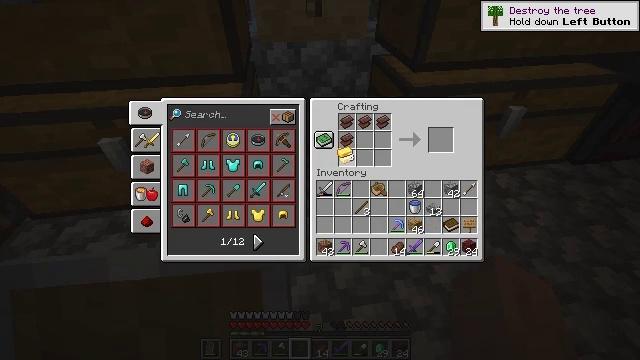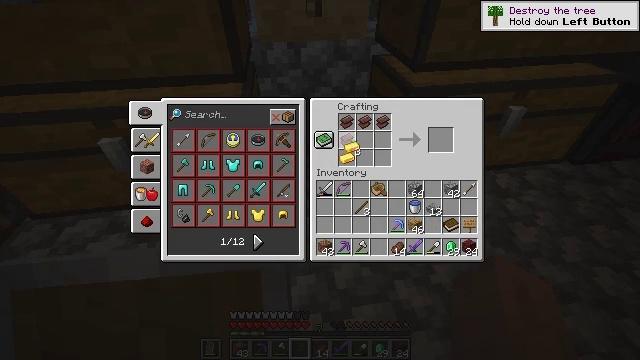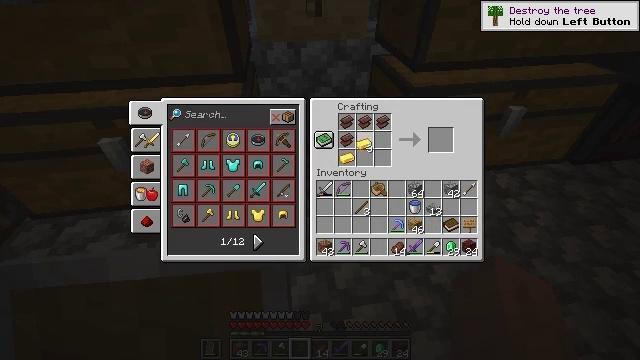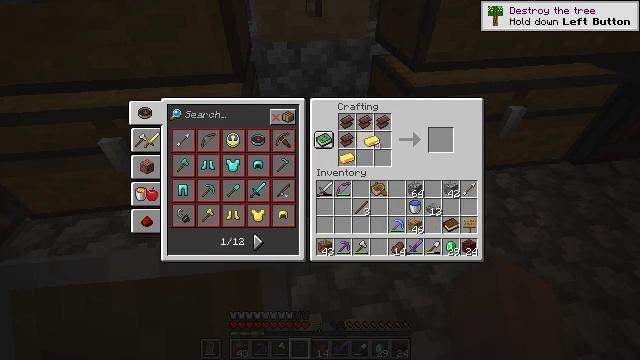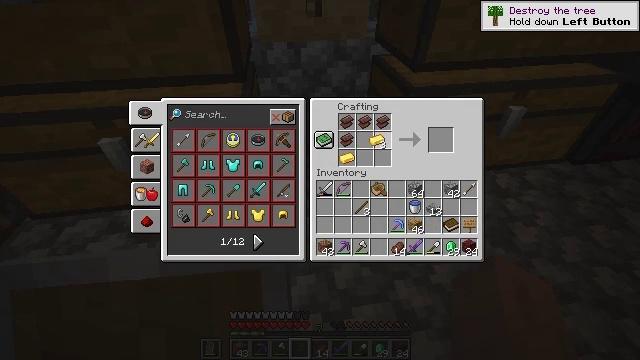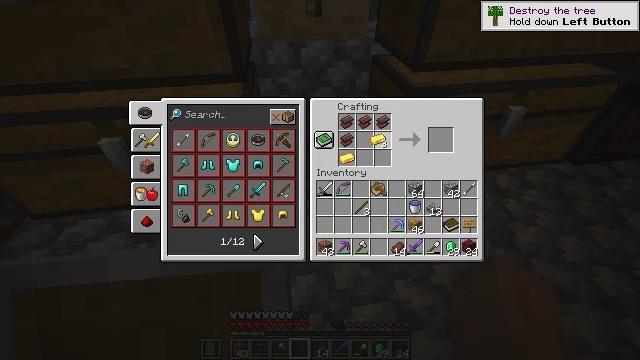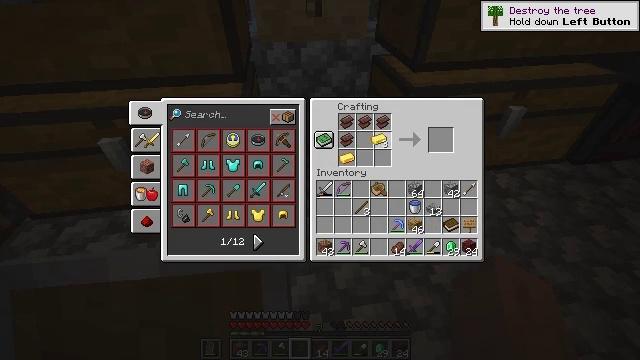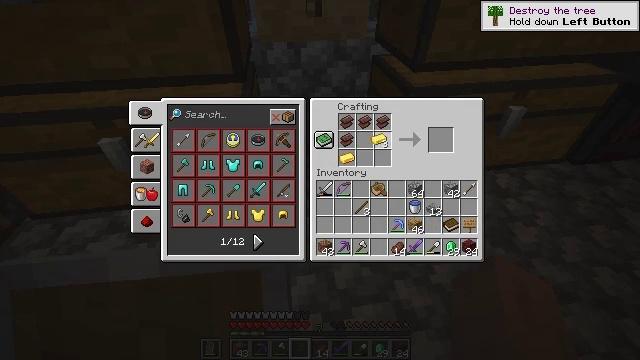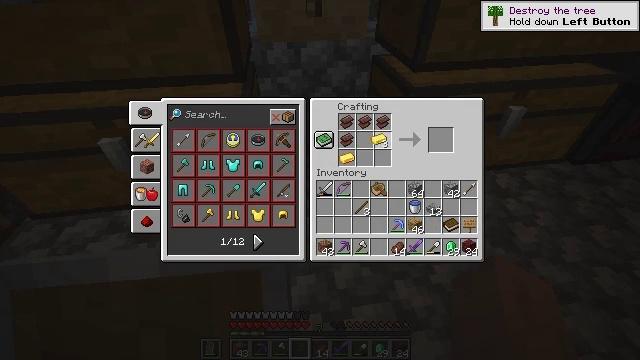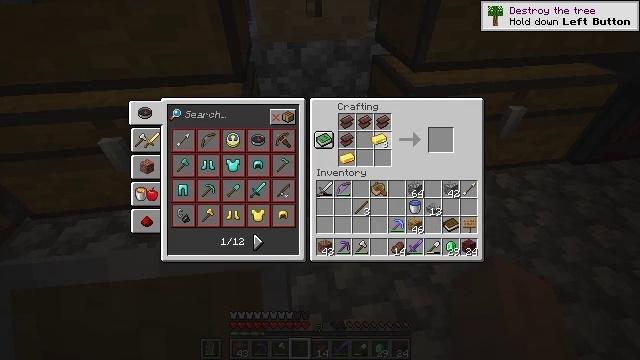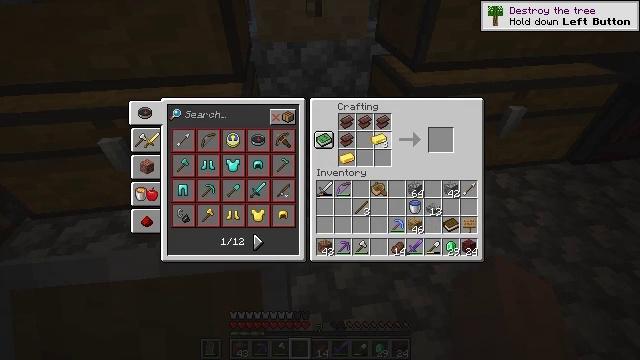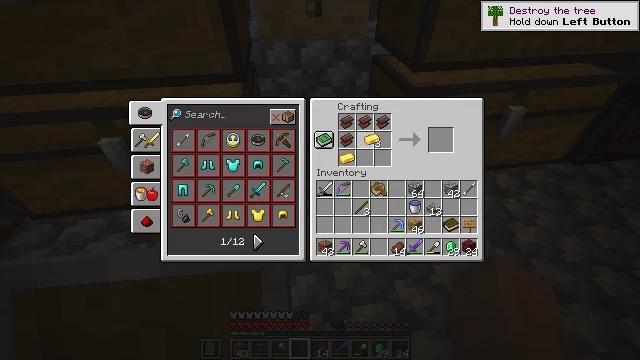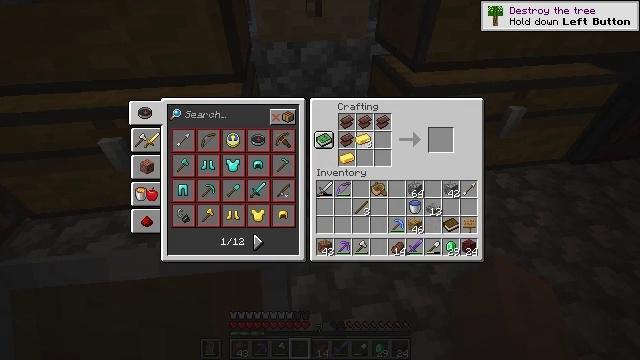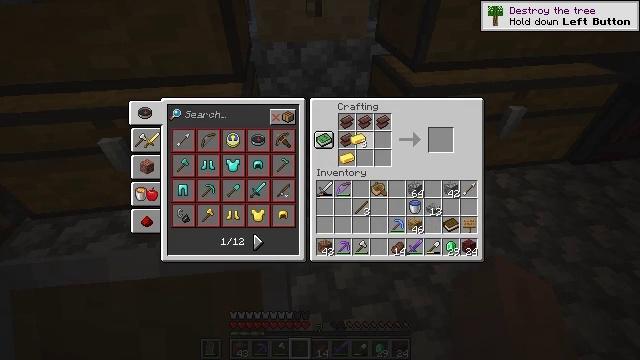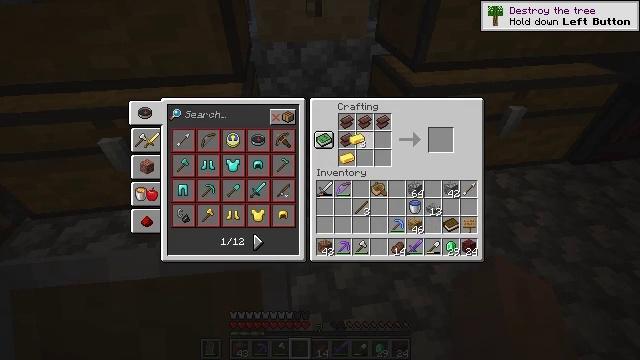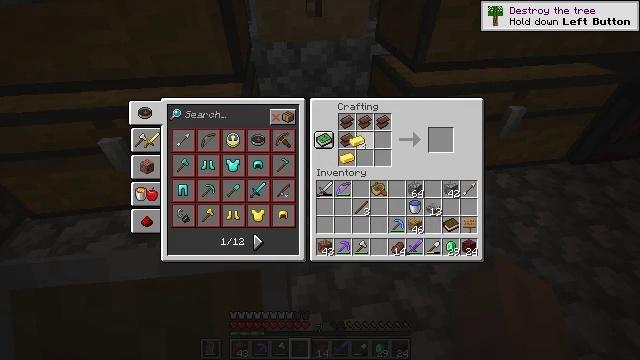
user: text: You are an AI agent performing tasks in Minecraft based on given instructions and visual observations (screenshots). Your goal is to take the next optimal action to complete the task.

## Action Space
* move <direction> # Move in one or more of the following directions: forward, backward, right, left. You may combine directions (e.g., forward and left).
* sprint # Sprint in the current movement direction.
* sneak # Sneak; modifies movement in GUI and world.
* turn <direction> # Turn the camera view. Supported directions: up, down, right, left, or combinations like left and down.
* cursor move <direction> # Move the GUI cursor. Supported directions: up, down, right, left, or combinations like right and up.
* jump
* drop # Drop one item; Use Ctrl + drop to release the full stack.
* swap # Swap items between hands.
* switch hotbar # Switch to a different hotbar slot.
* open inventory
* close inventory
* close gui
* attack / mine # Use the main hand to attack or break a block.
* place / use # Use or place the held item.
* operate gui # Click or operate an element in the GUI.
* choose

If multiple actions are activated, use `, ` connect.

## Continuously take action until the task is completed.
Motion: motion action
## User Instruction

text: Use the crafting table to make a netherite ingot.
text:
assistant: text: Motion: turn right
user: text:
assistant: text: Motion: turn right
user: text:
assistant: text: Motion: turn right
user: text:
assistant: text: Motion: no_op
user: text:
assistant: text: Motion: no_op
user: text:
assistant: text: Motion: no_op
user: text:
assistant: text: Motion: no_op
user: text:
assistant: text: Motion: no_op
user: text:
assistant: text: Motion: use / place
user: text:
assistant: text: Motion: use / place
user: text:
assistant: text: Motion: use / place
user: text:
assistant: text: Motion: turn left, use / place
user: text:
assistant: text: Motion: use / place
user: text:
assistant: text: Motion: use / place
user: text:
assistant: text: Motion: use / place
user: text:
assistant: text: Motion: use / place
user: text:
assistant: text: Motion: use / place
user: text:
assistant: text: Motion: use / place
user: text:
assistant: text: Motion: use / place
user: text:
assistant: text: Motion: use / place
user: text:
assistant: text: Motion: use / place
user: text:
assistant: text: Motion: no_op
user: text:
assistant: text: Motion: no_op
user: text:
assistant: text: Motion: turn right and up
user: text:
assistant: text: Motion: no_op
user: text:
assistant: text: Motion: no_op
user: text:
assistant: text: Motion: no_op
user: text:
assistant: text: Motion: use / place
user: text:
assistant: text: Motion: use / place
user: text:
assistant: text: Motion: use / place